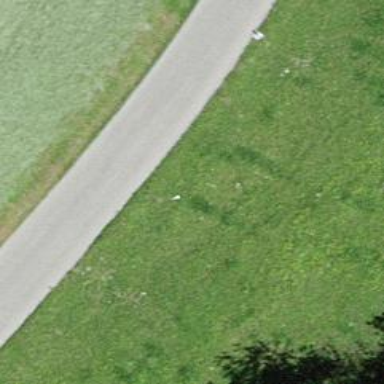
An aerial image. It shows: Tertiary road.